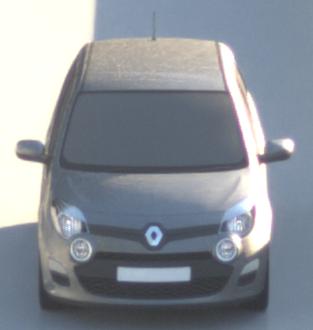
Make: Renault
Model: Twingo 1.2 LEV 16V 75
Detailed model: Twingo (II)
Model produced from: 2012/01
Model produced until: 2014/07
Doors: 3
Color: gray
Road condition: wet road
Daytime: sunrise or sunset
Contrast: medium contrast